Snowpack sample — Loveland Pass, Silver Plume, Colorado, USA (2/11/26, 12:00 PM MST)
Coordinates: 39.663, -105.886
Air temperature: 35 °F
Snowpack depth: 82 cm
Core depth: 40 cm
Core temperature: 23 °F
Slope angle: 13°, slope face: 12°
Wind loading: high
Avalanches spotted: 1
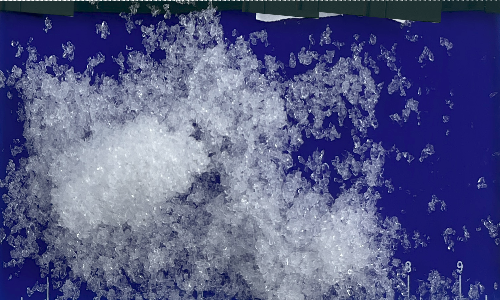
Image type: core
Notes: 1 small avalanche spotted on the north side of the bowl, lots of wind loading